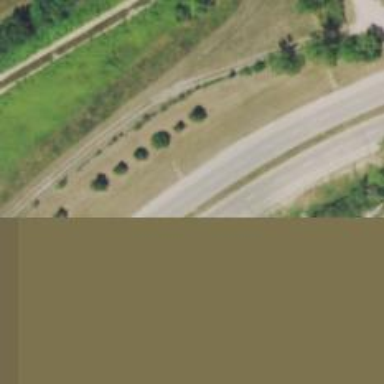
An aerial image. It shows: Trunk highway with expressway features.